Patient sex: M
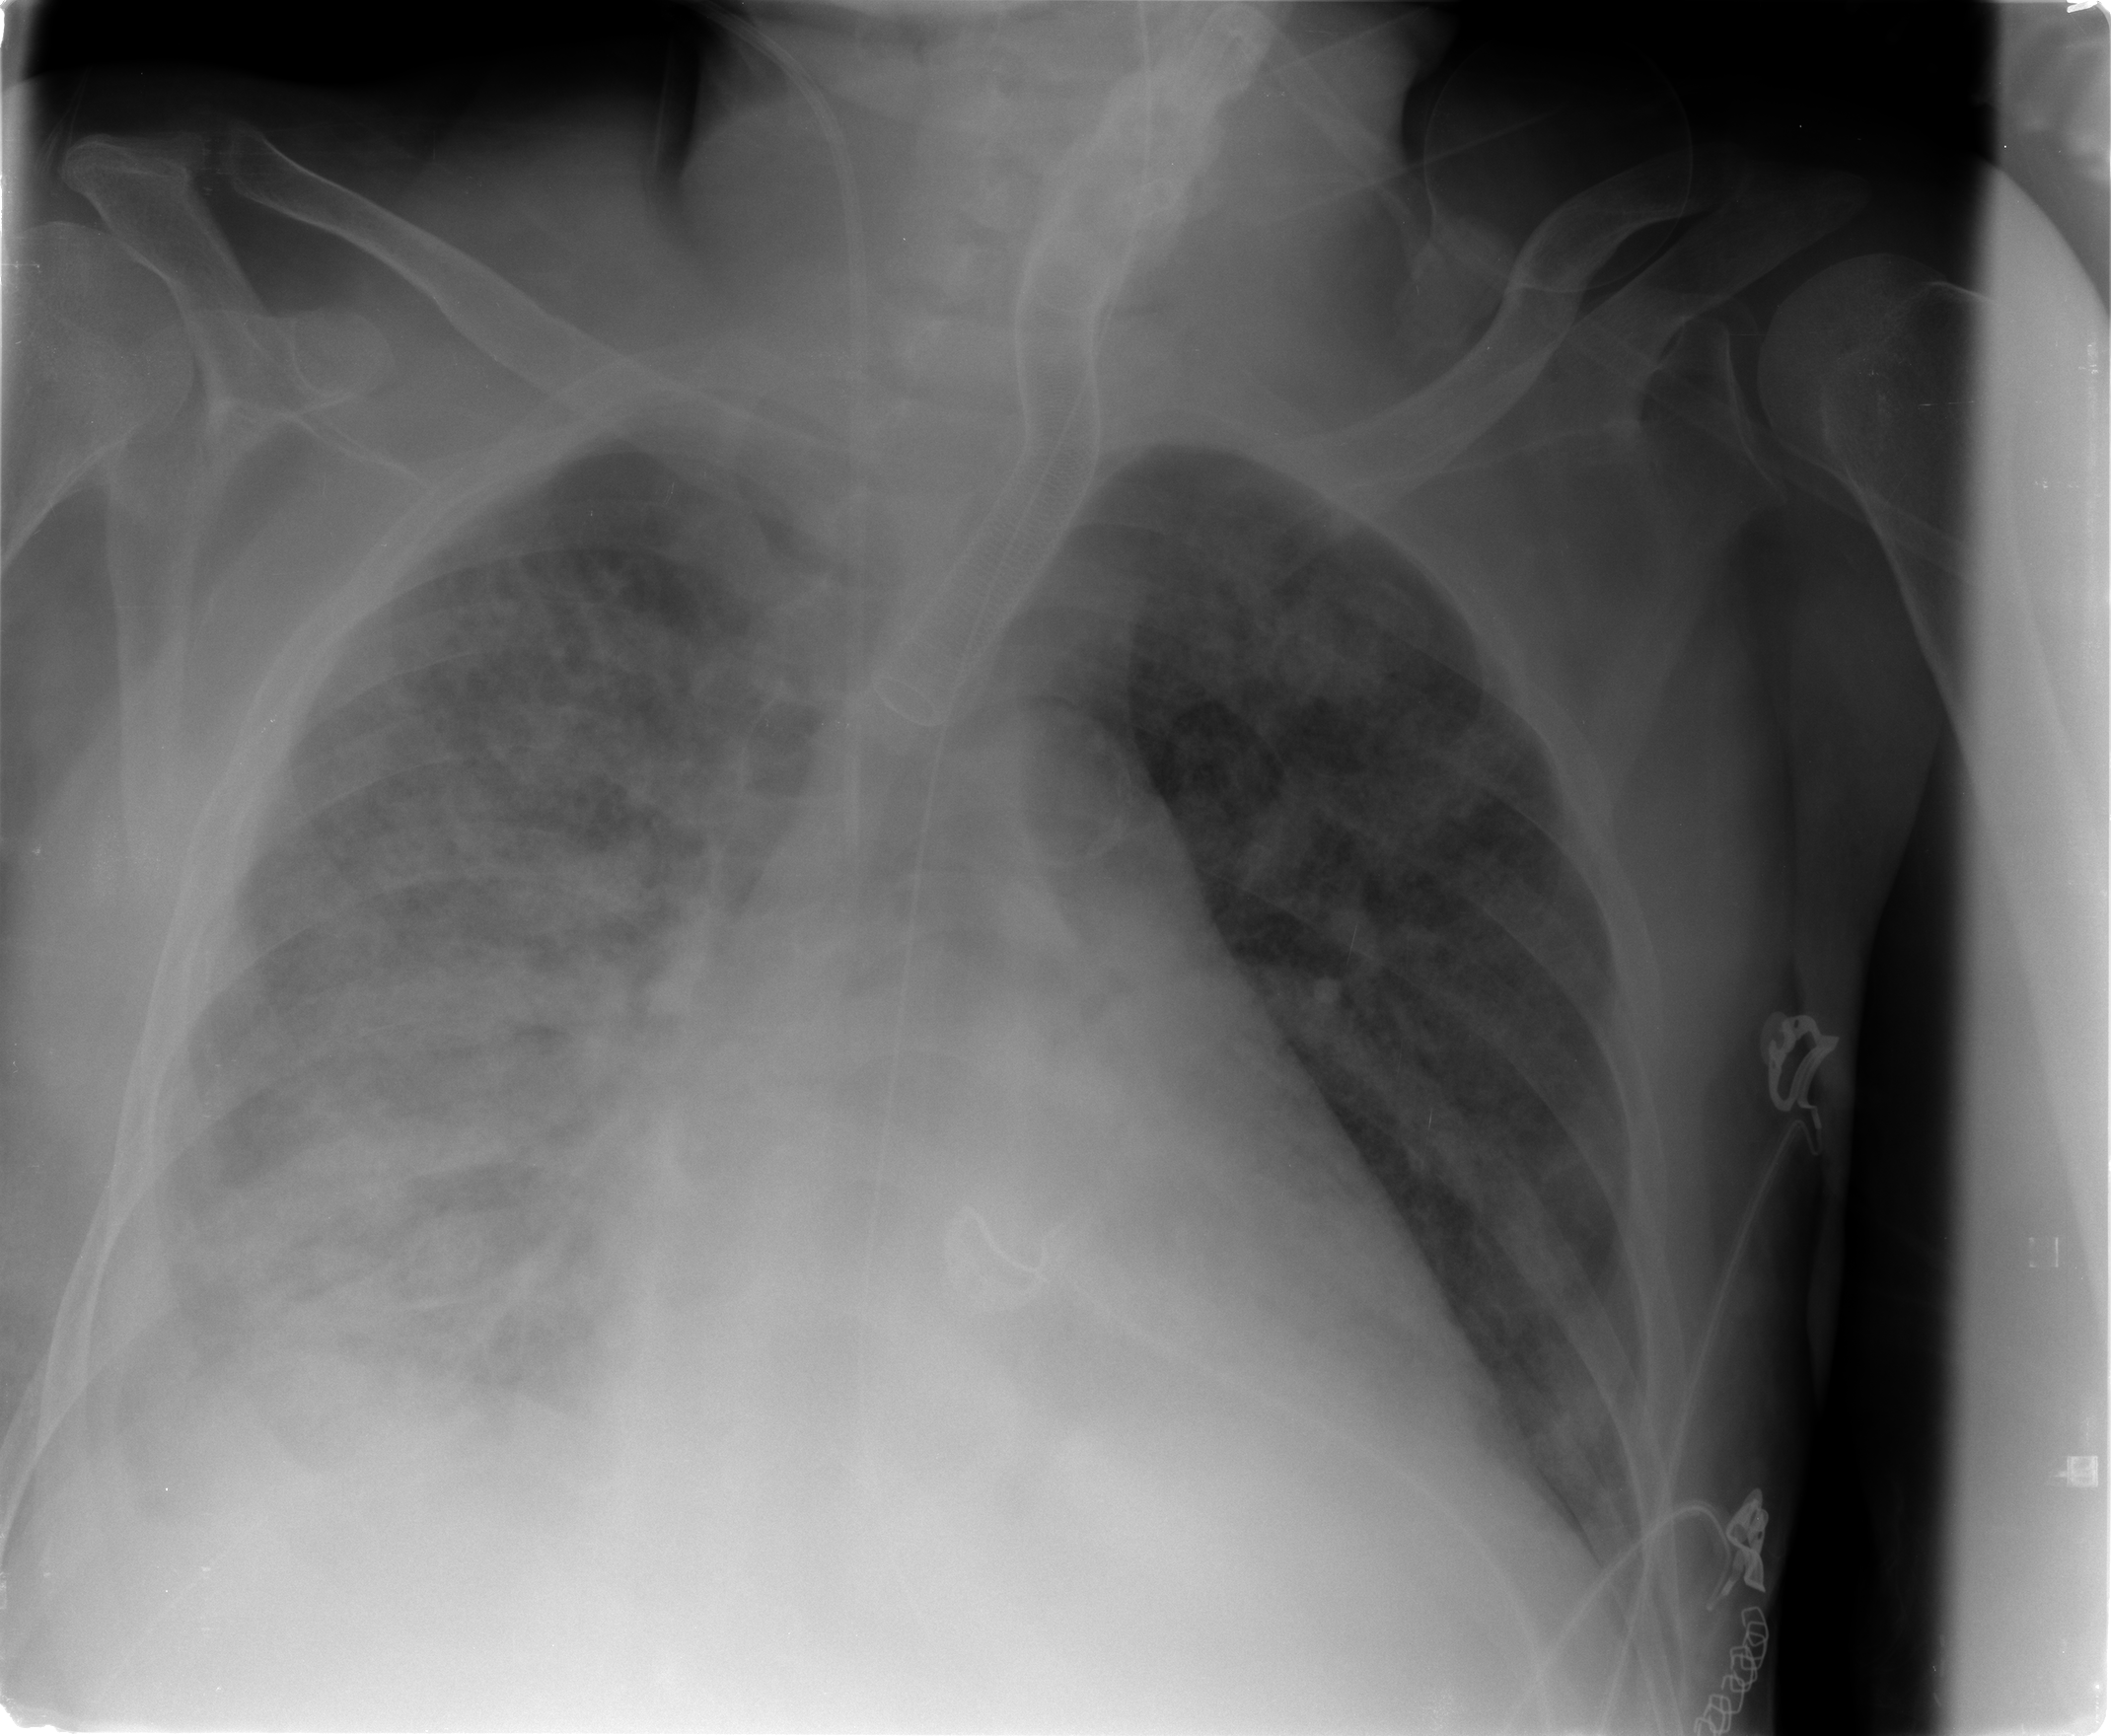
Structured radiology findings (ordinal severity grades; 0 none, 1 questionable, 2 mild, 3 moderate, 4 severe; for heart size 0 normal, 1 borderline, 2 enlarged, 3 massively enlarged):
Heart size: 2
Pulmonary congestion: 2
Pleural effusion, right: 3
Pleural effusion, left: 2
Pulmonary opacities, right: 4
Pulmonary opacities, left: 0
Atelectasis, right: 2
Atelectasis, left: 2